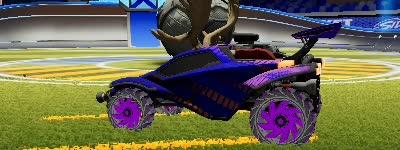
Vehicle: octane